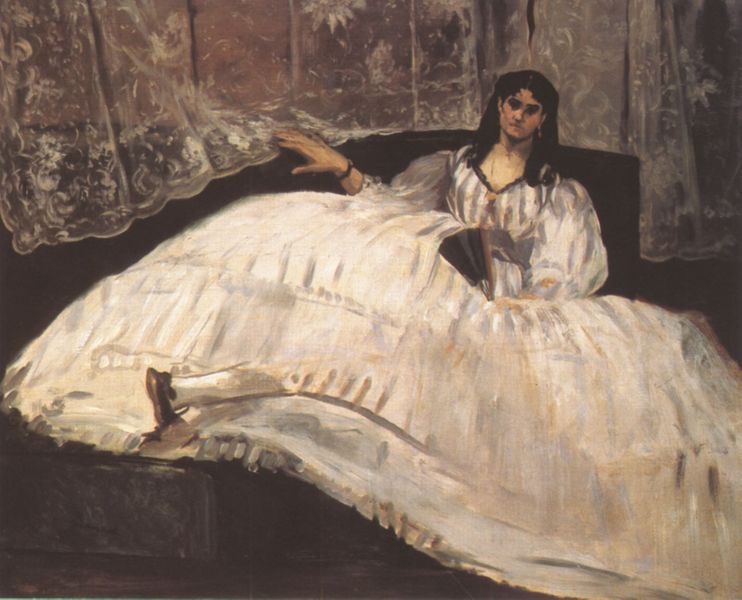
Titel: Dame mit Fächer
Künstler: Édouard Manet
Institution: Budapest, Museum der bildenden Künste
Schlagwörter: dunkel, fuß, gemälde, hand, weiß, sitzen, ausschnitt, braun, frau, kleid, nase, ohrring, stirn, dame, fächer, rock, arm, gesicht, spitze, portrait, vorhang, öl, haare, kontrast, seide, spanien, bein, sofa, ansicht, schuhe, tüll, gardine, gardinen, gestreift, streifen, uhr, bett, strumpf, liegend, strümpfe, schwarze haare, buch, unterrock, schuh, rau, weß, armband, hochzeit, schu, ausschnit, schwrz, weißes kleid, spanierin, armbanduhr, store, dtreifen, s, spoitzen, spitzenvorhang, senorita, gestreigt, schwarzes sofa